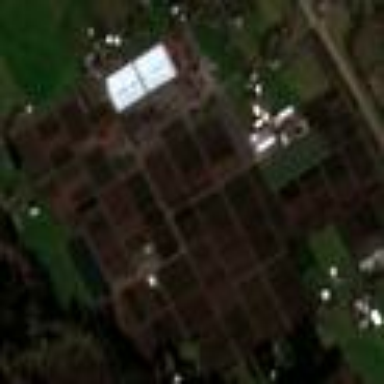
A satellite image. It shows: Plant nursery area.